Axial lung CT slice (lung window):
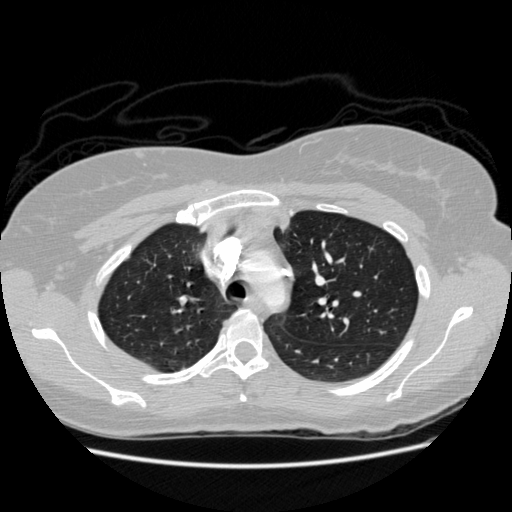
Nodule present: no